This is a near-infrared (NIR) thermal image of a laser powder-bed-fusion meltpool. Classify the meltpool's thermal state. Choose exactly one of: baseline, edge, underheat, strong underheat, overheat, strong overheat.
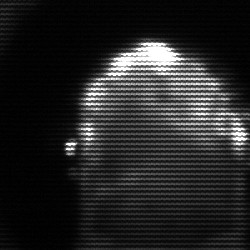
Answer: baseline